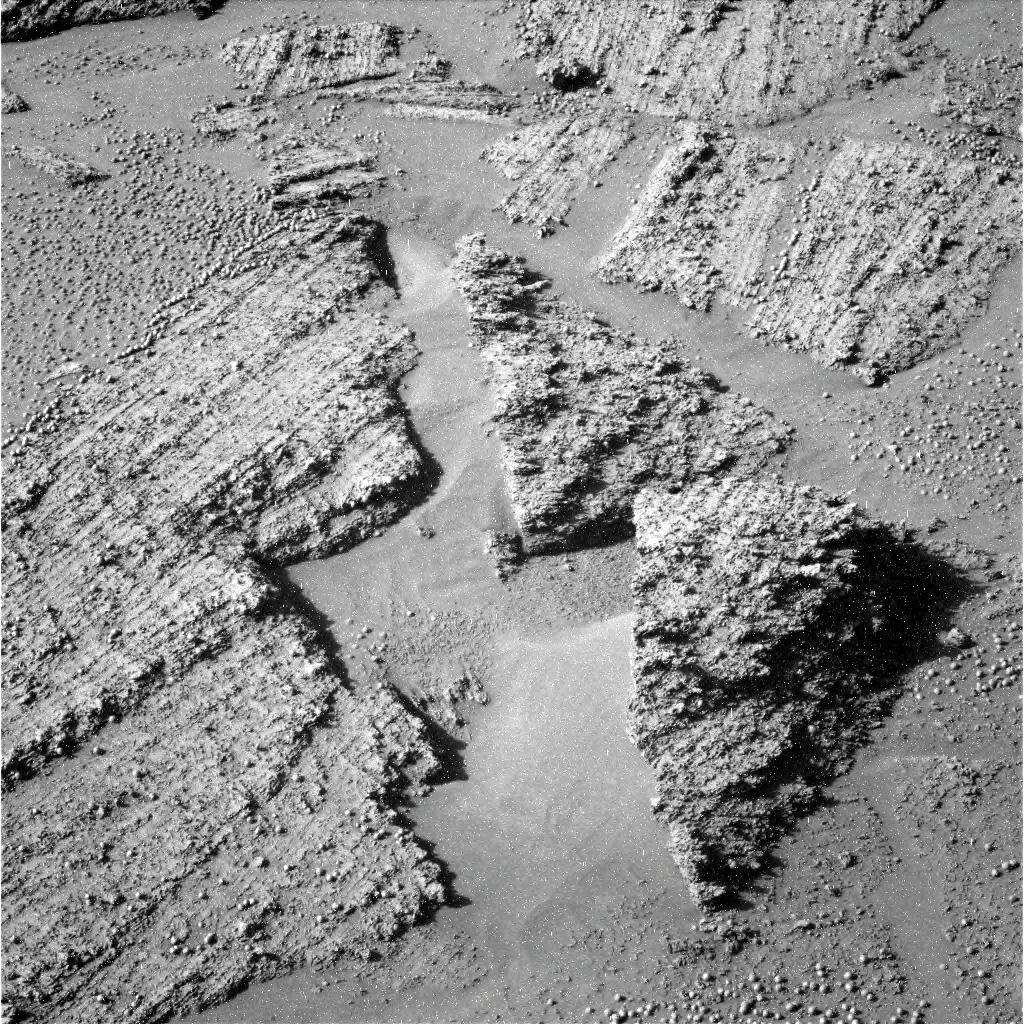
Terrain classes present: Bedrock, Gravel / Sand / Soil, Rock, Shadow